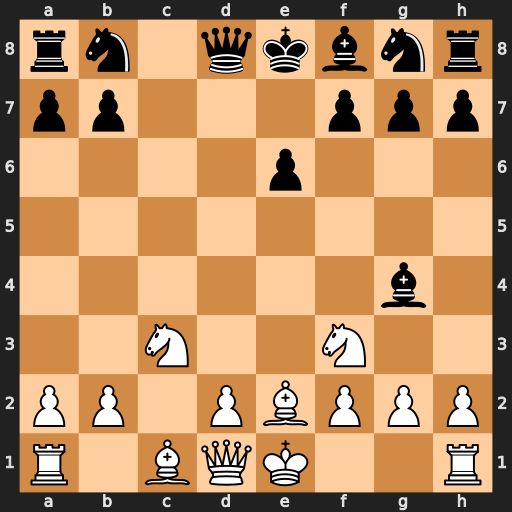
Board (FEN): rn1qkbnr/pp3ppp/4p3/8/6b1/2N2N2/PP1PBPPP/R1BQK2R
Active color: w
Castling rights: KQkq
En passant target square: -
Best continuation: Qa4+ Nc6 Qxg4